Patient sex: M
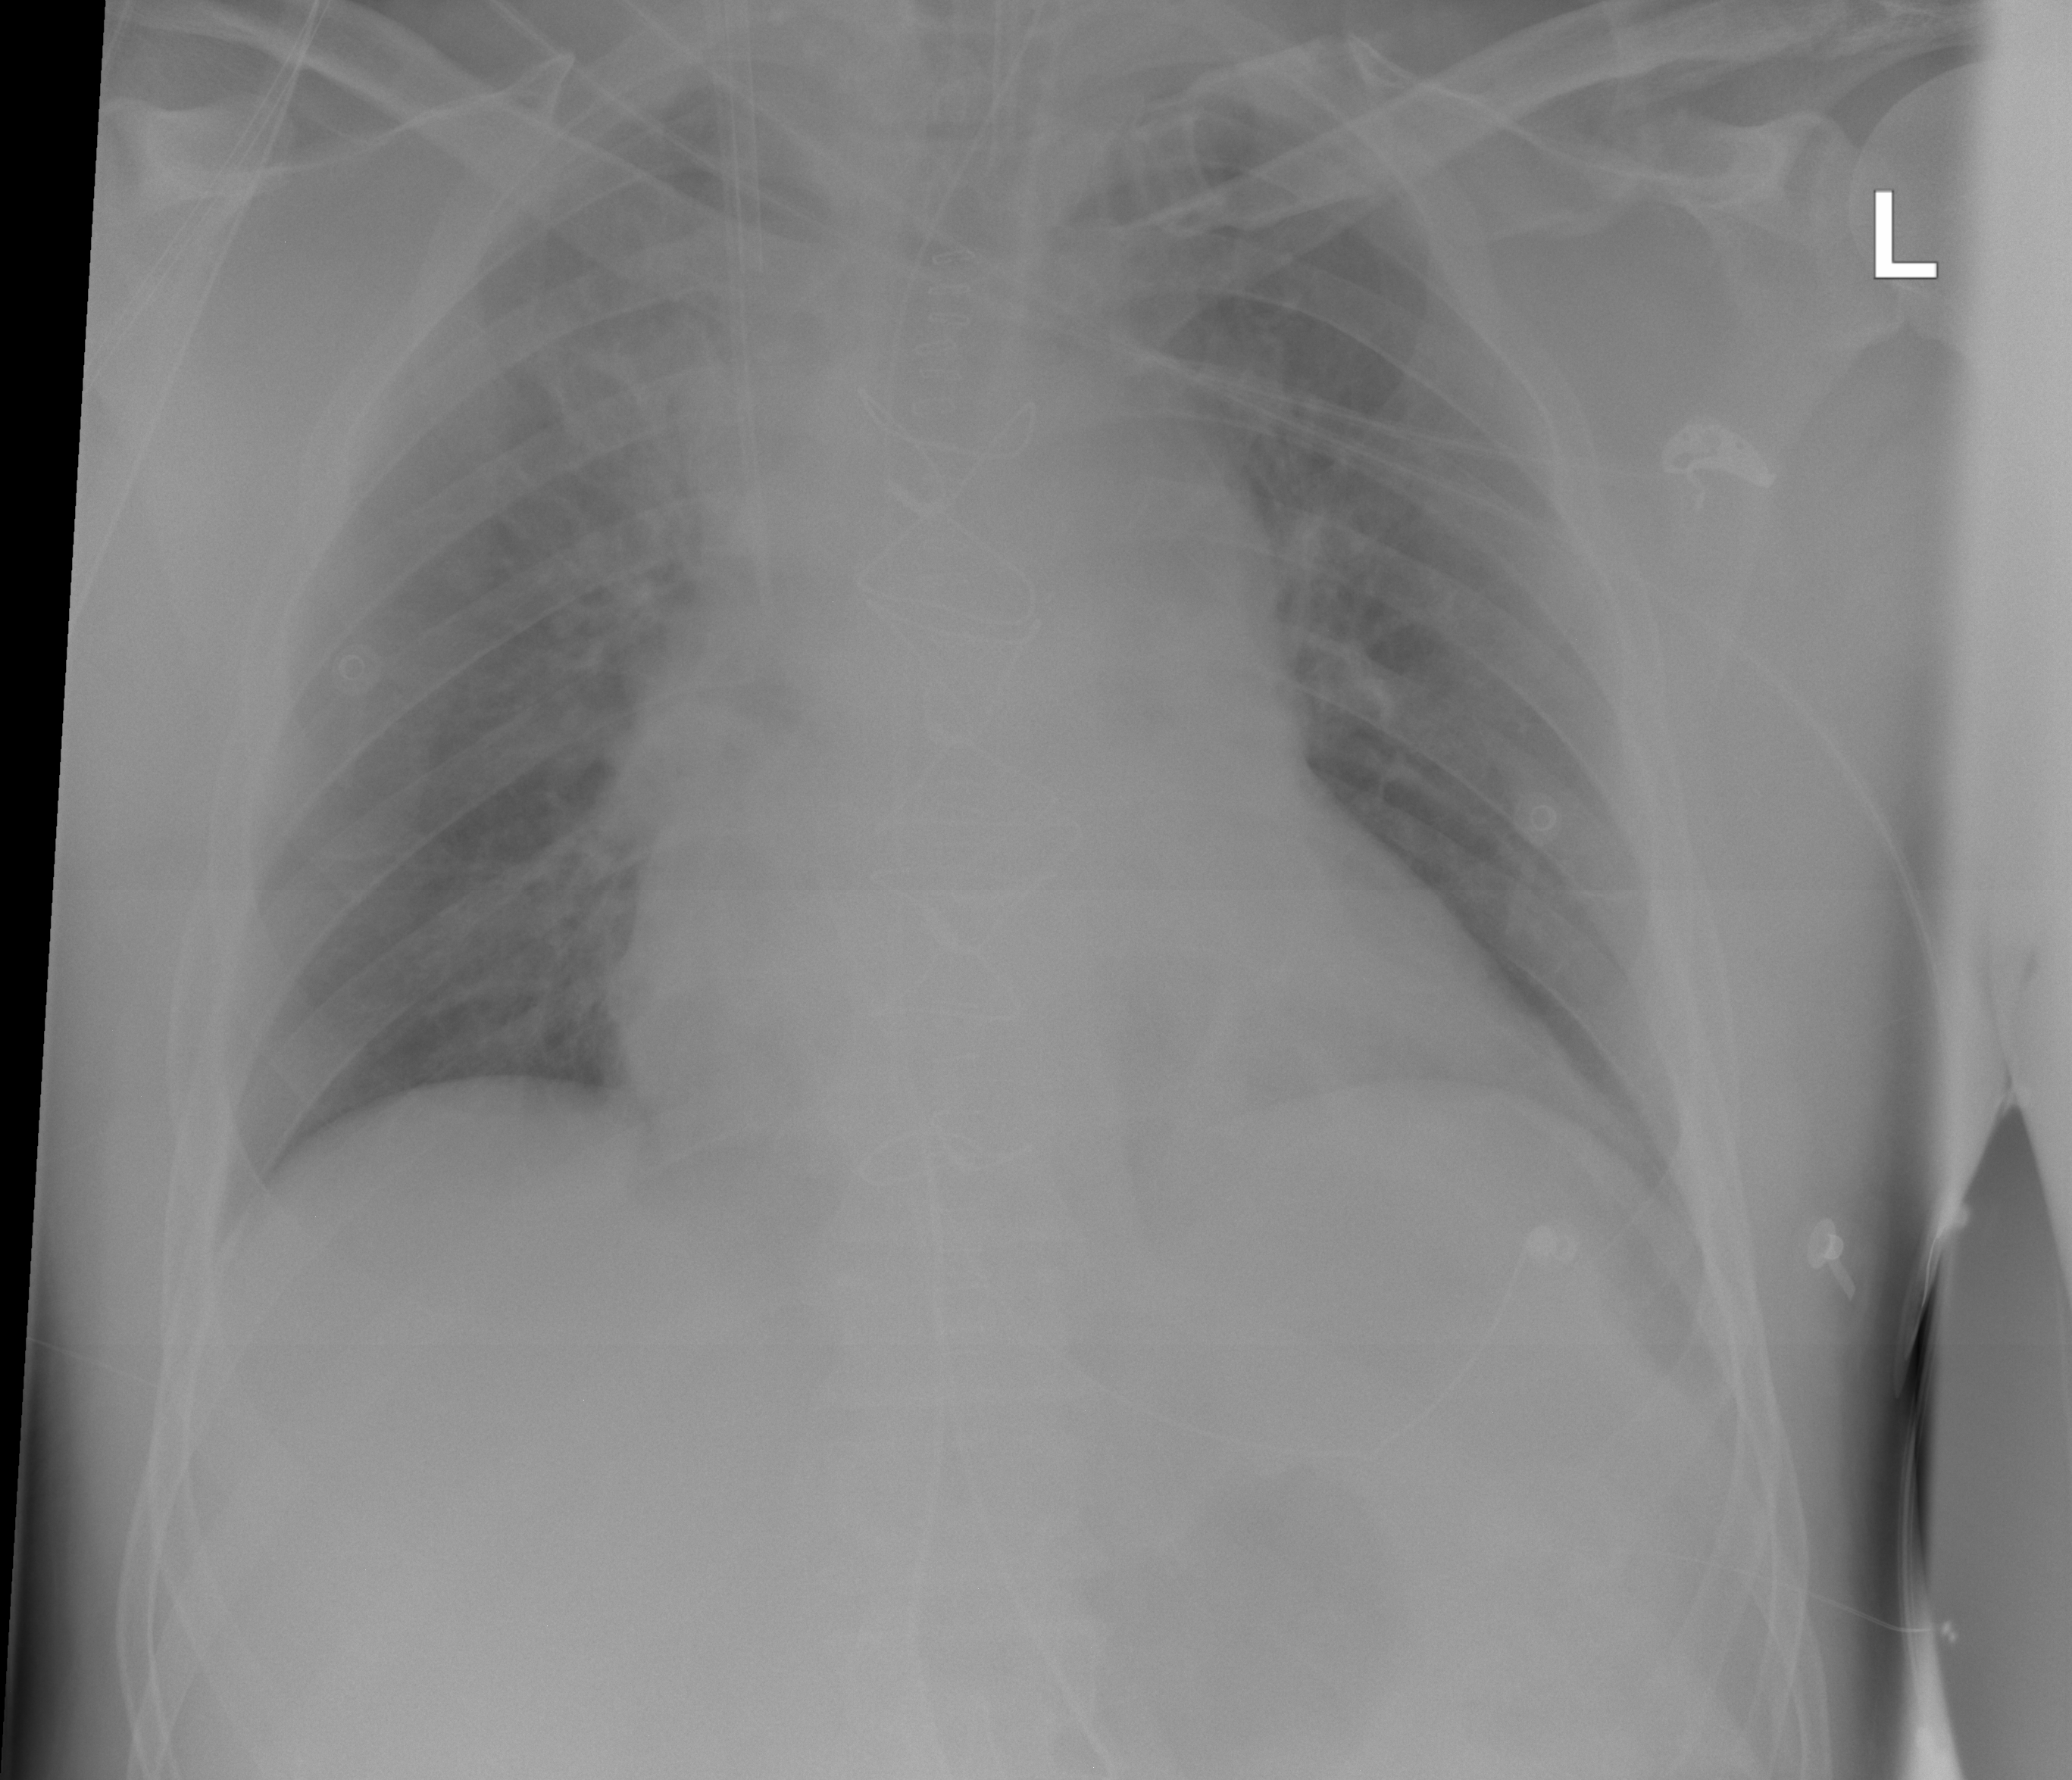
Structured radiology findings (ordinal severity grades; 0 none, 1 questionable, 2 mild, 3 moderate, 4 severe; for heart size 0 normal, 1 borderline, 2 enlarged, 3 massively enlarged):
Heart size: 2
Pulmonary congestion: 0
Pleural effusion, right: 0
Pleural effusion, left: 0
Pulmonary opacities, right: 2
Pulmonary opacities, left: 0
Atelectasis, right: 0
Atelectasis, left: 0